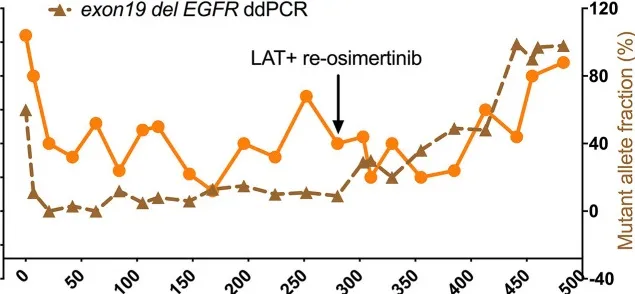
Saliva-based EFIRM for detection of exon19 del EGFR and p. E545K PIK3CA in Case 1. (B) The curve of exon19 del EGFR EFIRM has a strong similarity to that of exon19 del EGFR ddPCR (R = 0.53, P = 0.01).
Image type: pathology (immunostaining)